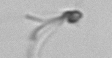
Label: Ophiaster